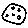
Label: moon